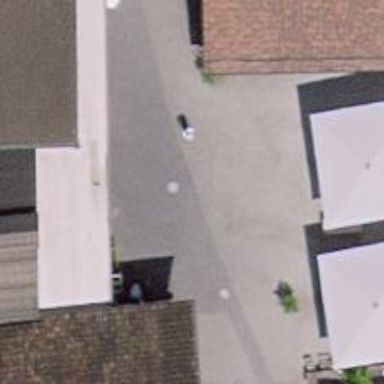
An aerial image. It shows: Paved alley designated as service road.